Question: I've to create a graphic with some percent information:

The percentage can be either IN the graphic, outside of the of the pie chart(but it has to be near the corresponding part).
I didn't found how to do this in the report builder 3.0, do you know how I can achieve this?
Actually I've numbers(e.g. 3300, 3000, 400, I can certainly transform them in percent if needed).
Thank you!
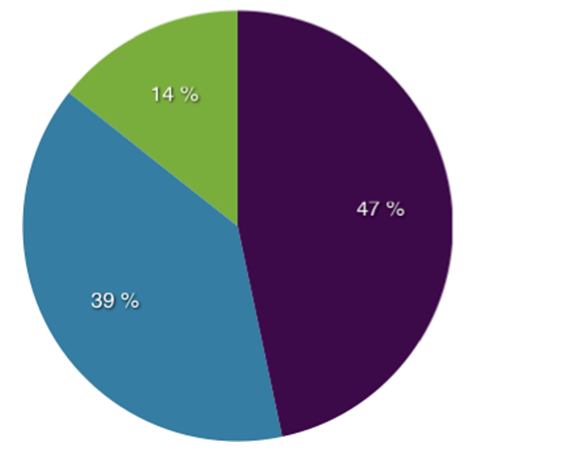
Answer: After you create your pie chart, right-click on any of the pie slices in Design mode and select Show Data Labels. You will see sample values display on your chart. Right-click one of the labels and select Series Labels Properties - you can then set font, color, formatting, etc. The default is to display inside the pie slice. If you need to control position, select one of the sample values and then see the Position property in the Properties window to adjust.